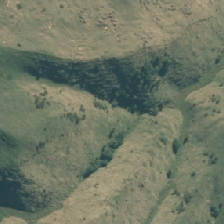
Land cover: manuka_kanuka